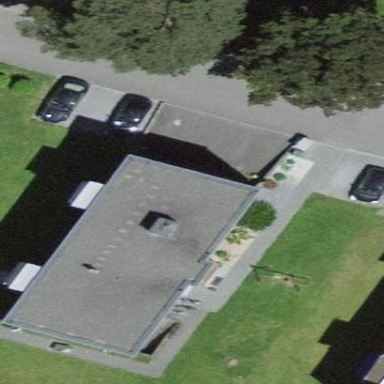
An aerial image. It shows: Flat-roofed apartment building.